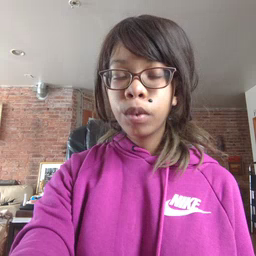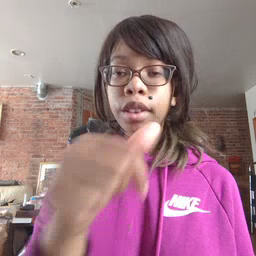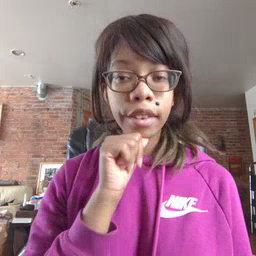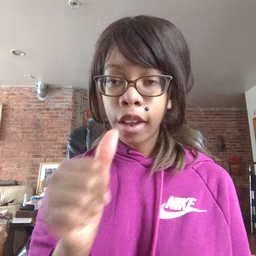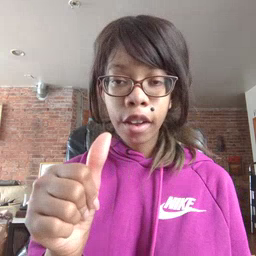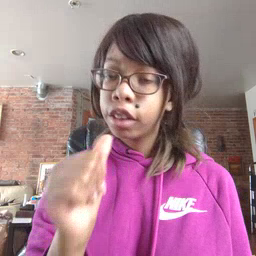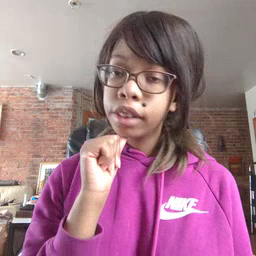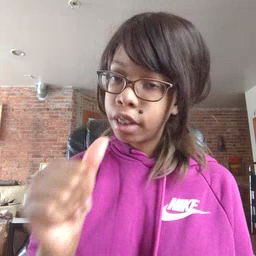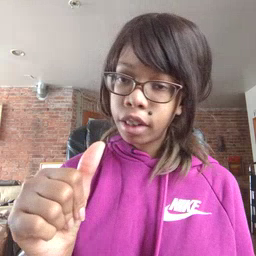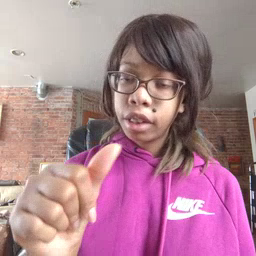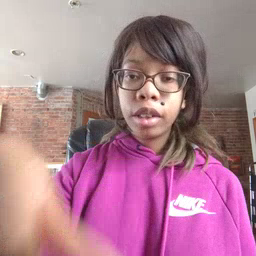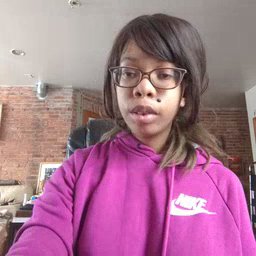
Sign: not